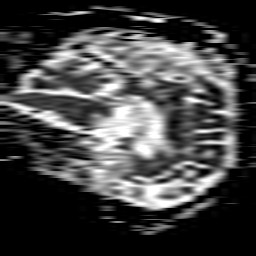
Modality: ADC
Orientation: sagittal
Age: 74
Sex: male
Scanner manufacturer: philips
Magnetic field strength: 1.5 T
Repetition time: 3.542 s
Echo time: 0.09411 s